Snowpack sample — Rabbit Ears Pass, Jackson County, Colorado, USA (12/17/25, 1:08 PM MST)
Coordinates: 40.387, -106.625
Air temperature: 34 °F
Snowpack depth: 46 cm
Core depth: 30 cm
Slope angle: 6°, slope face: 165°
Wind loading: medium
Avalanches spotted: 0
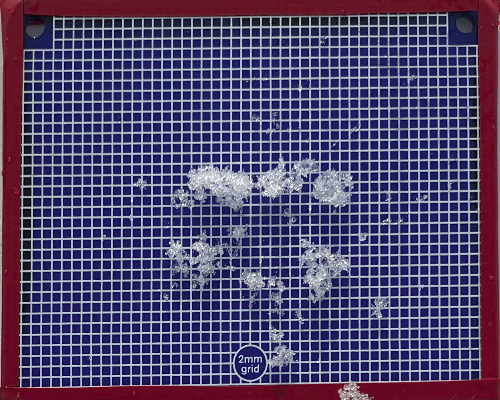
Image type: profile
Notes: No avalanches spotted nearby, although collected in a meadowy area with minimal risk on this face of the pass.